Field crop: maize
Growth stage: 1
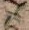
Species: atriplex